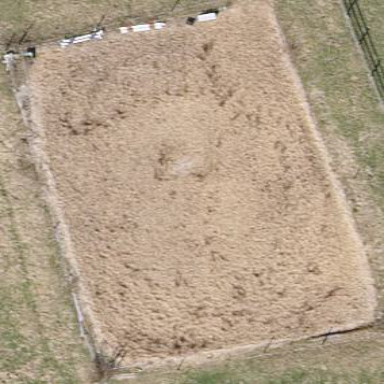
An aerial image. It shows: Equestrian pitch for leisure land sports.